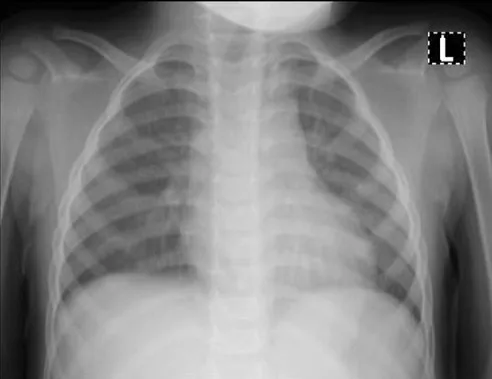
Patient one chest radiograph showing bilateral patchy opacities seen in both lung fields.
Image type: radiology (x_ray)